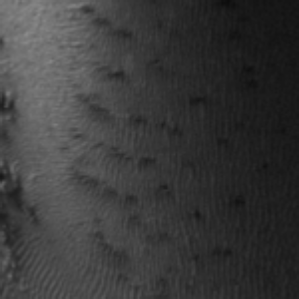
Label: frost